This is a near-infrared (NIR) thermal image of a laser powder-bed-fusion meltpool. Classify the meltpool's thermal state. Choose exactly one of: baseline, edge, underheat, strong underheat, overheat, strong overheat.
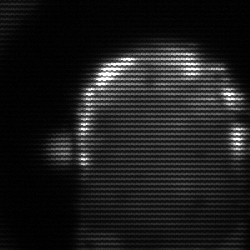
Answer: baseline